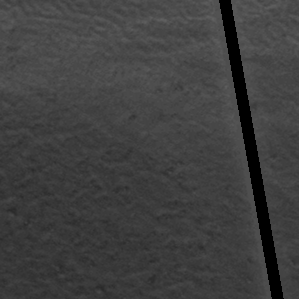
Label: frost